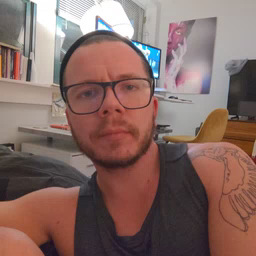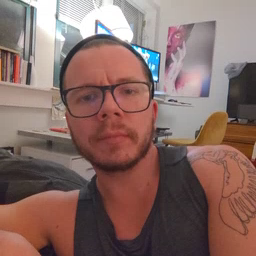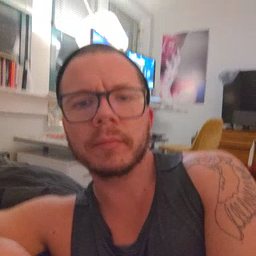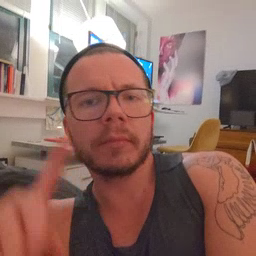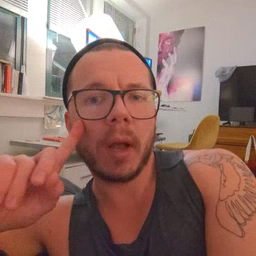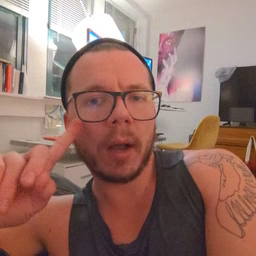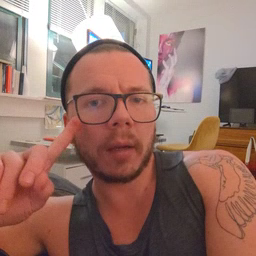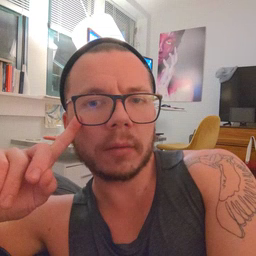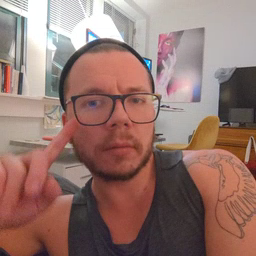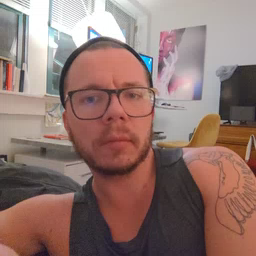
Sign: eye